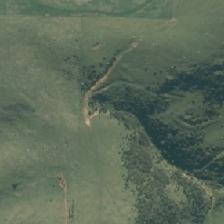
Land cover: grose_broom